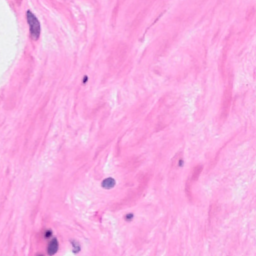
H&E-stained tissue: Breast